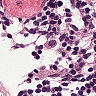
Metastatic tissue present: no